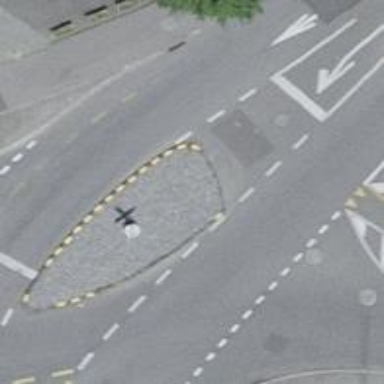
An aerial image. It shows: Asphalt road with primary highway designation. There are sidewalks on both sides and designated cycle lane.